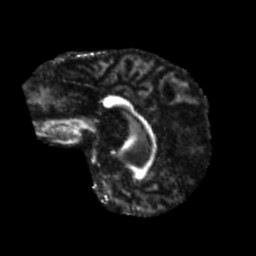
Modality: FA
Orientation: sagittal
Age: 58
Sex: male
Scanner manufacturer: siemens
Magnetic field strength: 3 T
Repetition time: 5.25 s
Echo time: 0.08 s